Aerial crown-view tile of a tropical tree (Barro Colorado Island, Panama), acquired 20250818:
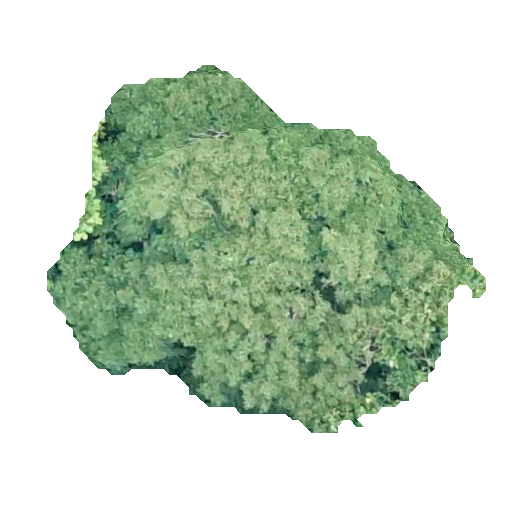
Species: Dipteryx oleifera
GBIF accepted scientific name: Dipteryx oleifera
Crown area: 149.302 m²